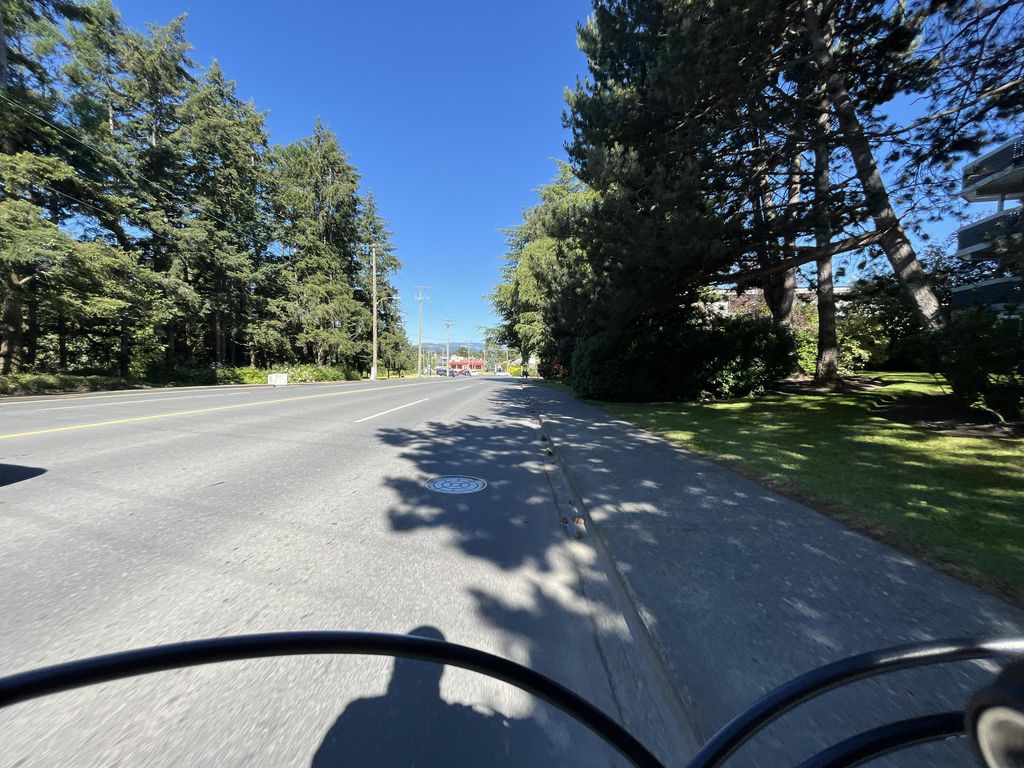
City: victoria